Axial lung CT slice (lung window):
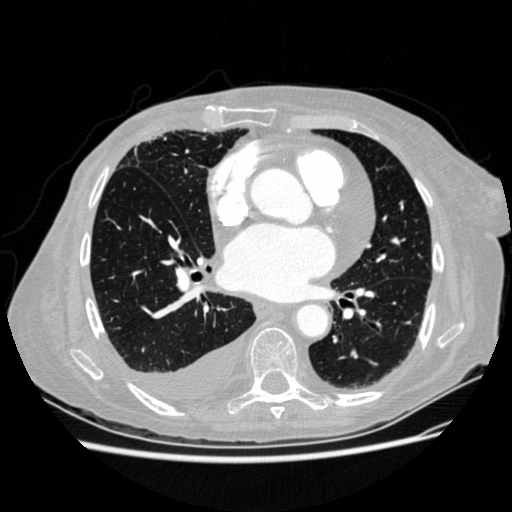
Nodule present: no